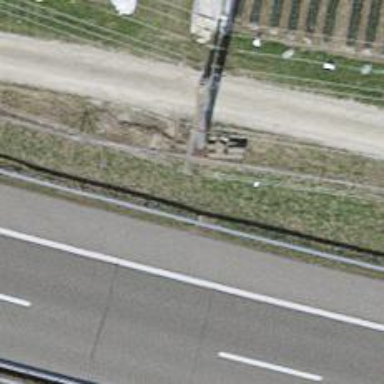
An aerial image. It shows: Concrete power pole.